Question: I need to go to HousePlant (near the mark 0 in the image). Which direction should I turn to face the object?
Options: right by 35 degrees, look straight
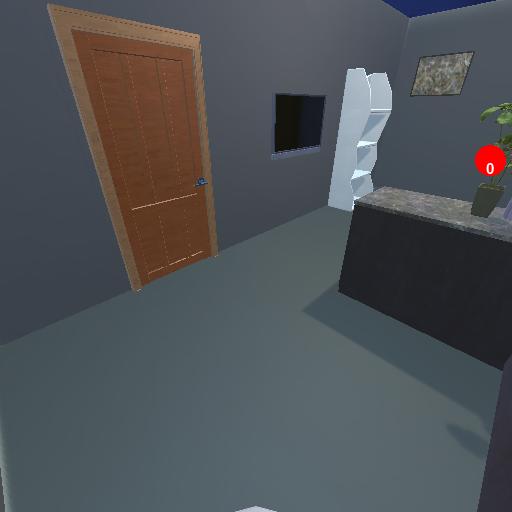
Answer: right by 35 degrees